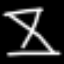
Label: hourglass